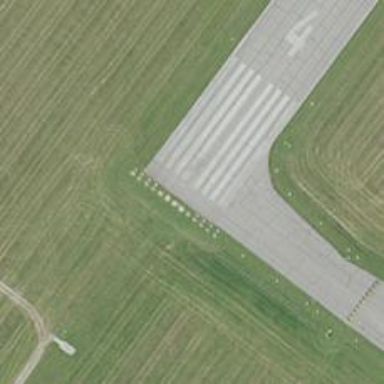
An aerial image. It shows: Runway surface made of asphalt at airport.